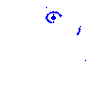
Particle: pion